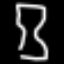
Label: hourglass